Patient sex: M
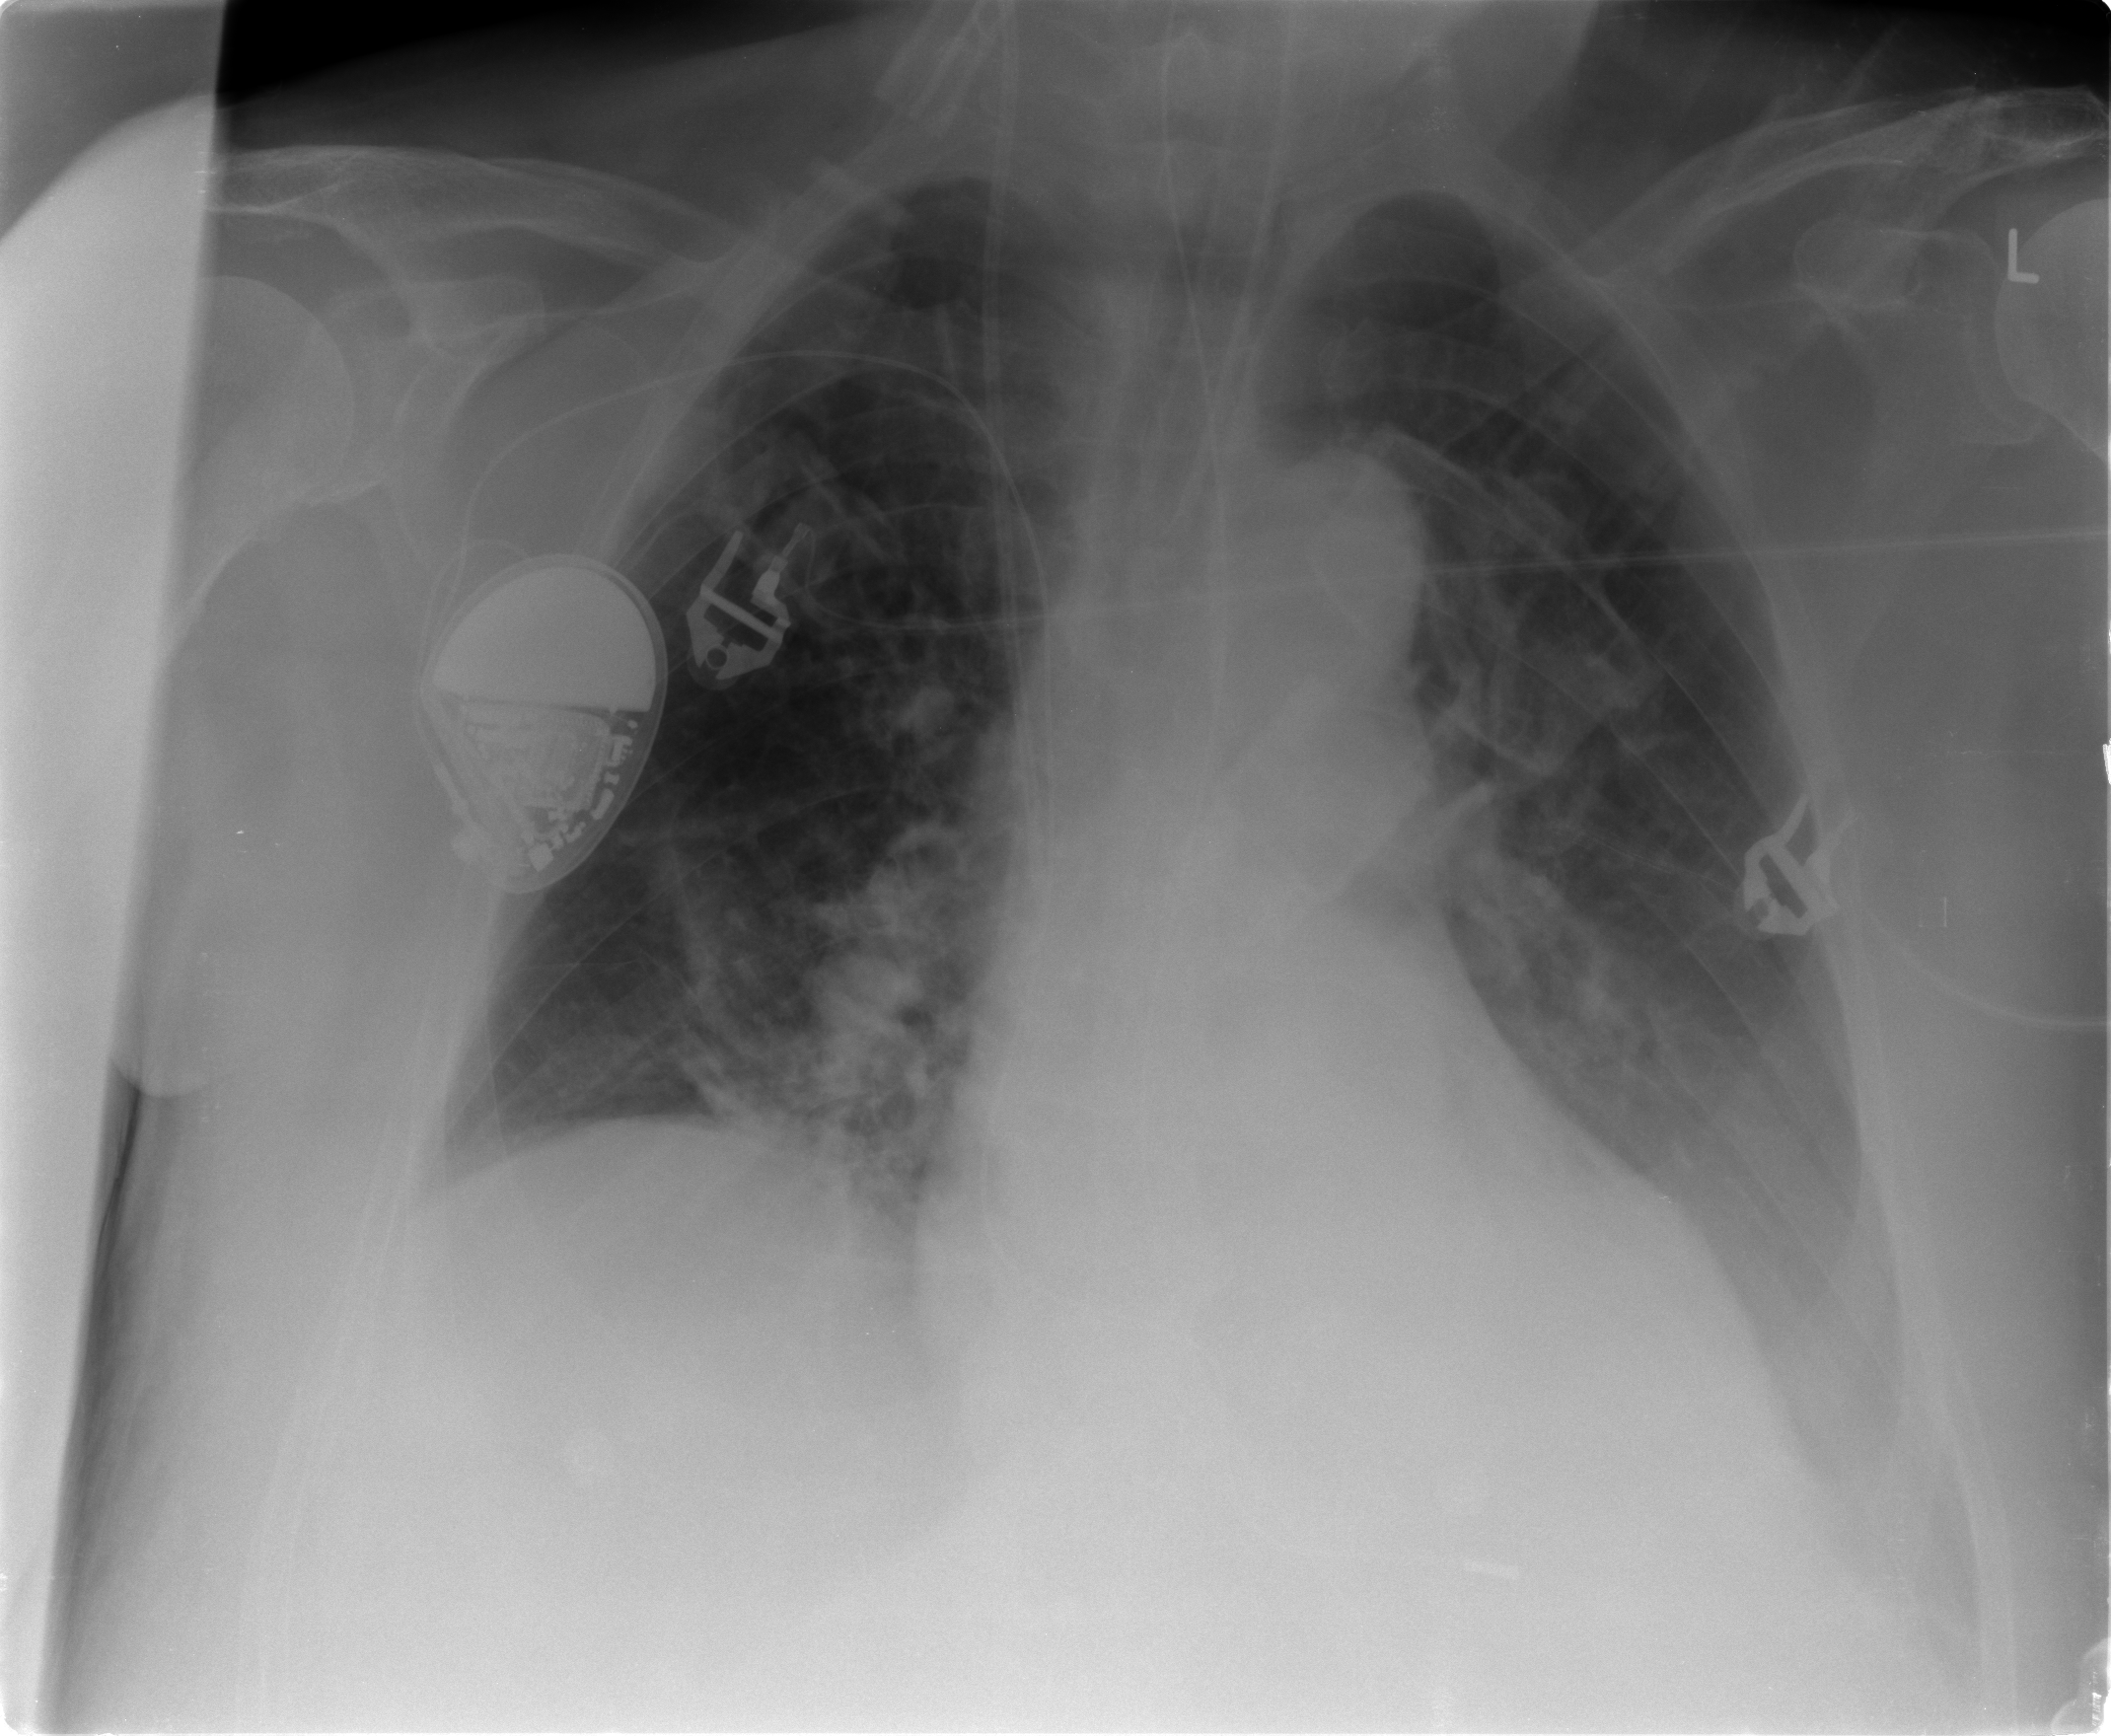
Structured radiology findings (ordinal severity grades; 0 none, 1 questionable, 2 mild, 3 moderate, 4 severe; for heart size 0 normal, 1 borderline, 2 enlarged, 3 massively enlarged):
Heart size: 2
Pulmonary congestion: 2
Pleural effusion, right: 1
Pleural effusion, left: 2
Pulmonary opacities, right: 0
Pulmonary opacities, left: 0
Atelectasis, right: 2
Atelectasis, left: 2